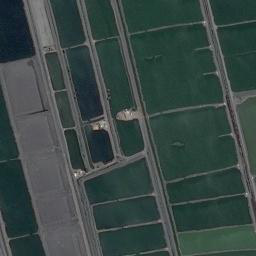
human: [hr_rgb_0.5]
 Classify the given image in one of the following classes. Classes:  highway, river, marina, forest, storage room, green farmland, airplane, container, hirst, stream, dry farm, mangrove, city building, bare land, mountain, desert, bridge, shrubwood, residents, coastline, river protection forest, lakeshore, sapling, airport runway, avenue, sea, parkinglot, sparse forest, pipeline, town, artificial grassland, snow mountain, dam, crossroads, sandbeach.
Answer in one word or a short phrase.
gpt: green farmland